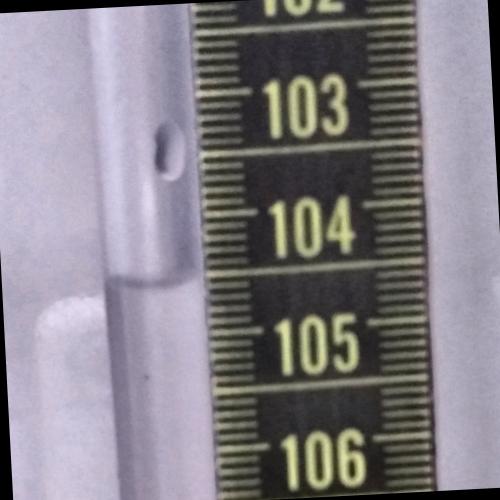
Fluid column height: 104.5 cm